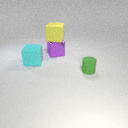
large cyan rubber cube in front of large purple metal cube